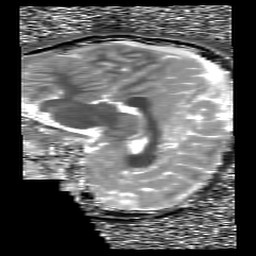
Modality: T1map
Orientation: sagittal
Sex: male
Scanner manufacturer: siemens
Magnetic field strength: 3 T
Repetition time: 5 s
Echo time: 0.00368 s